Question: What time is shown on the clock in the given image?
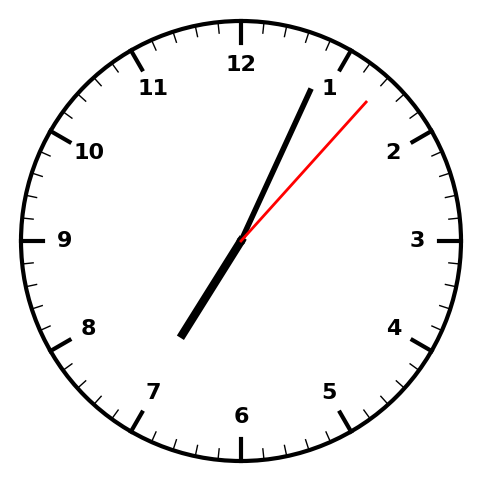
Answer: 07:04:07